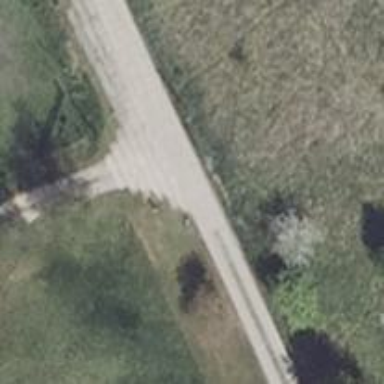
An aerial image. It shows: Track road with grade1 tracktype. The road has concrete lanes.